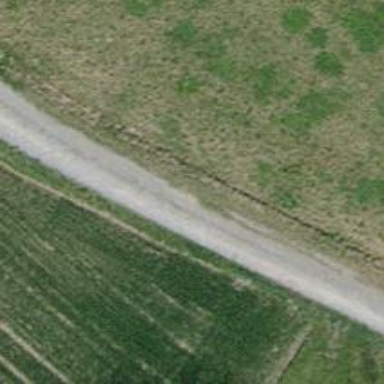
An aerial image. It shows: Compacted track road with grade3 tracktype.